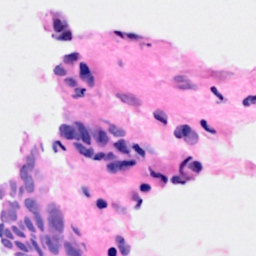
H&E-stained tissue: Breast